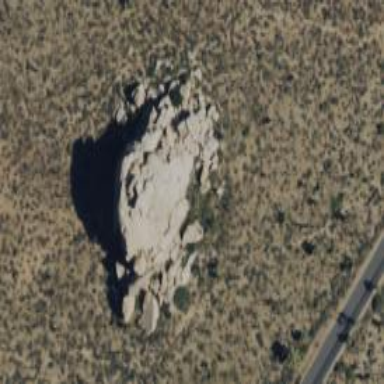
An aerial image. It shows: Landscape dominated by bare rock.